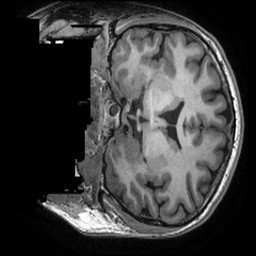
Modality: T1w
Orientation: coronal
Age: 29
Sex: male
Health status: healthy
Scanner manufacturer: ge